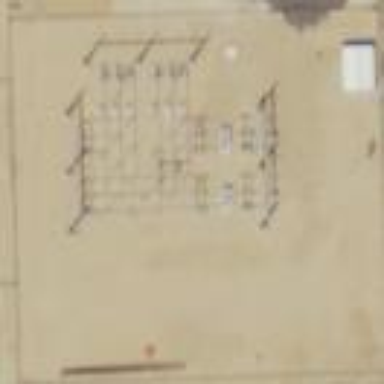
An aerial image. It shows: Power substation.